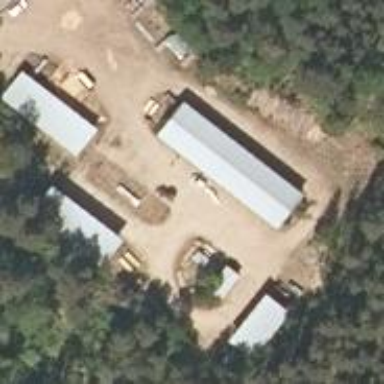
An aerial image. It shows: Sawmill crafting area.